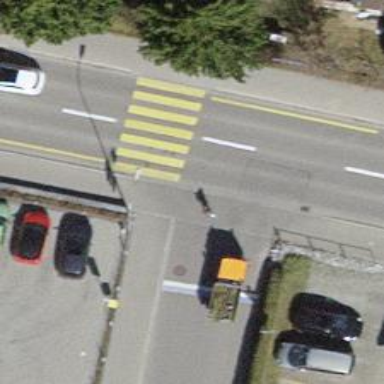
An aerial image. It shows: Uncontrolled zebra crossing with notable zebra markings.